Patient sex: F
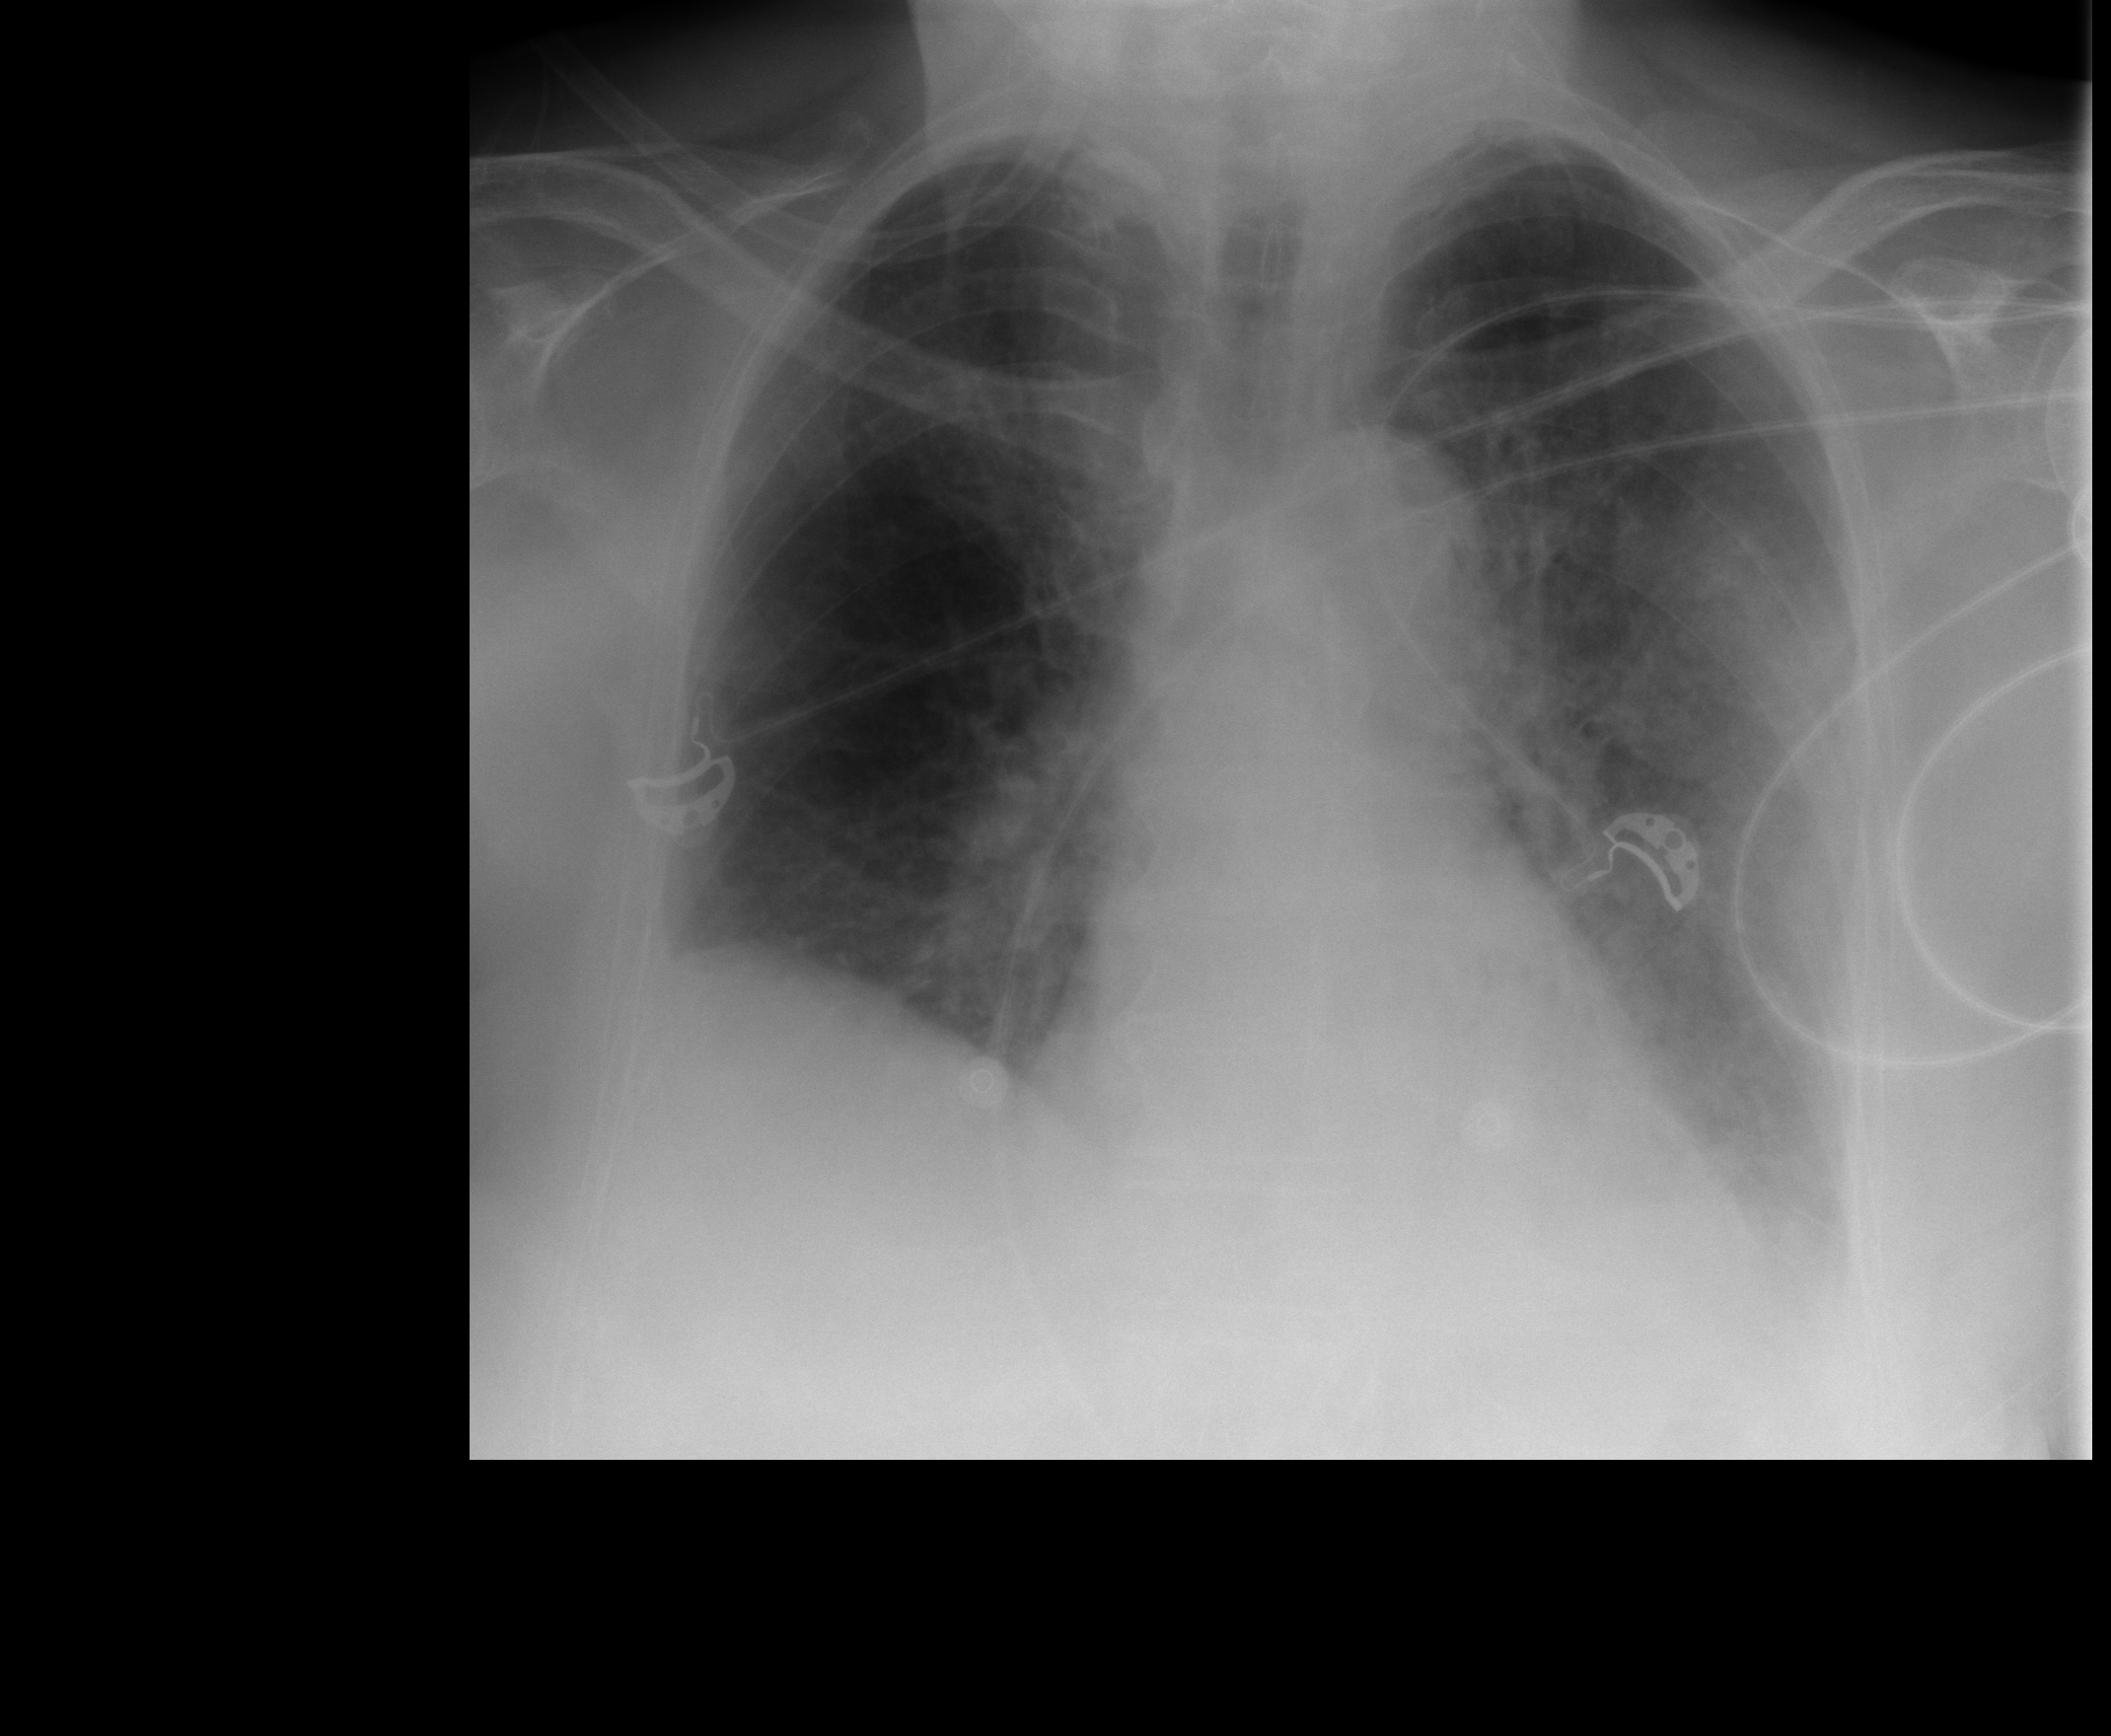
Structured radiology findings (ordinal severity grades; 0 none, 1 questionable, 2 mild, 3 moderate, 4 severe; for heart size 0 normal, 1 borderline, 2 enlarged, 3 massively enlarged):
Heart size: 1
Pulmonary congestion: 3
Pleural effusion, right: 1
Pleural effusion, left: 2
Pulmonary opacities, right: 0
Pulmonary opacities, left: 3
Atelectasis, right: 2
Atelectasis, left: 2